Question: When you create a select with ngFor loop for options, default value from ngModel is not selected
HTML :
'''
<form style="margin : 20%;">
<div class="row">
<div class="form-group">
<label for="foo">K1 :{{keyboard | json}}</label>
<select [(ngModel)]="keyboard" name="foo" class="custom-select">
<option *ngFor="let a of foo" [ngValue]="a">{{a.name}}</option>
</select>
</div>
</div>
<div class="row">
<div class="form-group">
<label for="fooz">K2 :{{keyboard2 | json}}</label>
<select [(ngModel)]="keyboard2" name="fooz" class="custom-select">
<option [ngValue]="foo[0]">AZERTY</option>
<option [ngValue]="foo[1]">QWERTY</option>
</select>
</div>
</div>
<div class="row">
<div class="form-group">
<label for="fooa">K2 :{{keyboardStr | json}}</label>
<select [(ngModel)]="keyboardStr" name="fooa" class="custom-select">
<option [selected]="keyboardStr == 'AZERTY'" [ngValue]="AZERTY">AZERTY</option>
<option [selected]="keyboardStr == 'QWERTY'" [ngValue]="QWERTY">QWERTY</option>
</select>
</div>
</div>
<div class="row">
<div class="form-group">
<label for="fooa">K2-bis :{{keyboardStr | json}}</label>
<select [(ngModel)]="keyboardStr" name="fooa" class="custom-select">
<option [selected]="keyboardStr == 'AZERTY'" [value]="AZERTY">AZERTY</option>
<option [selected]="keyboardStr == 'QWERTY'" [value]="QWERTY">QWERTY</option>
</select>
</div>
</div>
<div class="row">
<div class="form-group">
<label for="fooa">K2-ter :{{keyboardStr | json}}</label>
<select [(ngModel)]="keyboardStr" name="fooa" class="custom-select">
<option [selected]="keyboardStr == 'AZERTY'" value="AZERTY">AZERTY</option>
<option [selected]="keyboardStr == 'QWERTY'" value="QWERTY">QWERTY</option>
</select>
</div>
</div>
</form>
'''
Component :
'''
import { Component, OnInit } from '@angular/core';
@Component({
selector: 'app-test',
templateUrl: './test.component.html',
styleUrls: ['./test.component.css']
})
export class TestComponent implements OnInit {
private foo: any[] = [{id: 1, name: "AZERTY"}, {id: 2, name: "QWERTY"}];
private keyboard: any = {id: 1, name: 'AZERTY'};
private keyboard2 : any = {id: 1, name: 'AZERTY'};
private keyboardStr : string = 'AZERTY';
constructor() { }
ngOnInit() {
}
}
'''
Result :

Shouldn't AZERTY be default selecteded ?
Is there a conflict when using both ngModel and ngValue ?
Because in the case of K1 example, value cannot be used as 'a' is an object right ?
Edit :
@Roy D. Porter Ok but imagine that I have this 'unit' object :
'''
{
"id": 1,
"type": "REMISE",
"owner": "OWN",
"to": {
"id": 1,
"alone": true,
"level": 1,
"name": "Participant",
"minSales": 0.0,
"minTeamNumber": 0,
"durationCondition": 0,
"durationAwardCondition": null
},
"limit": 0.0,
"percentage": 25.0,
"alone": true
}
'''
This will display well the type as model is a string :
'''
<select [(ngModel)]="unit.type" name="tye" class="custom-select">
<option *ngFor="let type of types" [ngValue]="type">{{type | camelCase}}</option>
</select>
'''
This does not display the default value it should :
{{award.name | camelCase}}
I assume this is caused by award not being a string. From what I see, ngModel is selected when it is a string but not when it's an object.
Angular v5.0.0
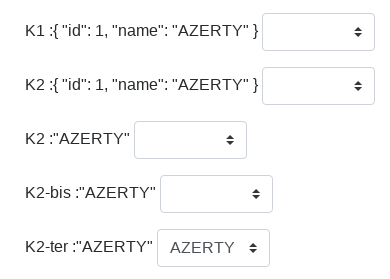
Answer: When you use [ngValue] on option, use [compareWith] on select.
Give it a function that compare two objects (in type of your ngValue and ngModel objects).
You have examples in the doc here : <URL>
Best regards